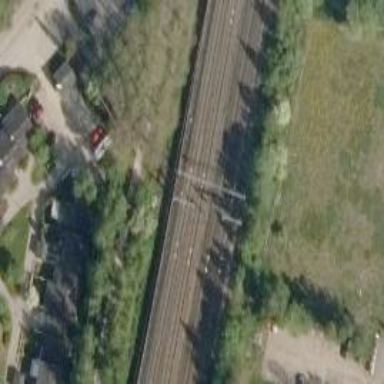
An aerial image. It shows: Railway with continuous electrified contact lines.